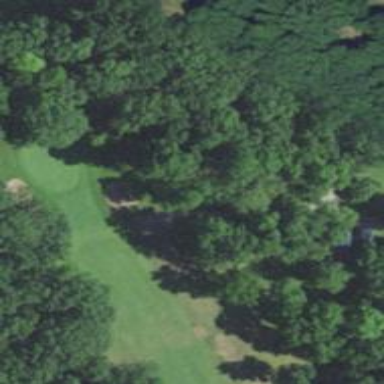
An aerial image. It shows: Path designated for golf carts.